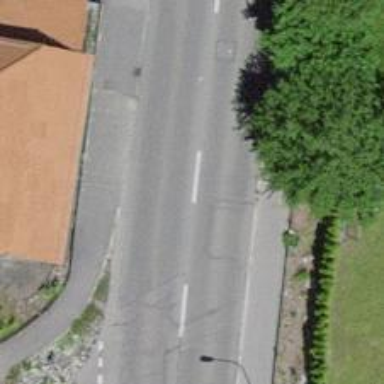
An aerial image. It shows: Public transport stop position.